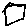
Label: hexagon